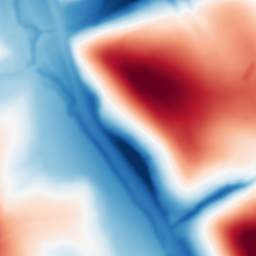
Category: multiscale
Decomposition family: dog_multiscale
Decomposition parameters: sigma_ratio: 2
n_scales: 5
base_sigma: 2
Upsampling method: cubic_catmull_rom
Upsampling parameters: scale: 8
Upsampling scale: 8